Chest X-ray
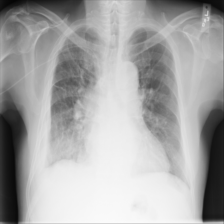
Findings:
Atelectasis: negative
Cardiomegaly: negative
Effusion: positive
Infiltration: positive
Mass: negative
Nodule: negative
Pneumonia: negative
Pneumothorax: negative
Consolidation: negative
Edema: positive
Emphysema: negative
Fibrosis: negative
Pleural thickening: positive
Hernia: negative